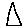
Label: triangle